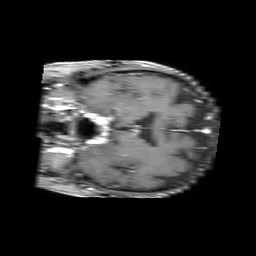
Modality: T1w
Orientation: coronal
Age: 67
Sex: male
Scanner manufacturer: philips
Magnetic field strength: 1.5 T
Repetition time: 0.204 s
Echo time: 0.001823 s